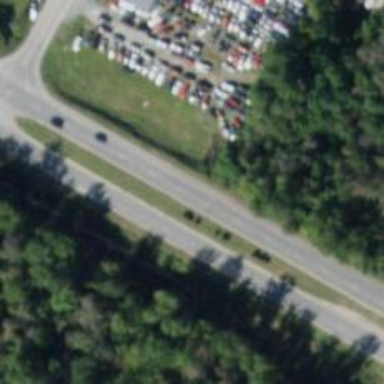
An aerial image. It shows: Asphalt road designated as trunk highway.